Question: I am trying to get the text from twitter using php and JSON data. I used this script
'''
<?php
session_start();
require_once("twitter/twitteroauth.php"); //Path to twitteroauth library you downloaded in step 3
$twitteruser = "user"; //user name you want to reference
$notweets = 5; //how many tweets you want to retrieve
$consumerkey = "XXXXXXXXX"; //Noted keys from step 2
$consumersecret = "XXXXXXXXX"; //Noted keys from step 2
$accesstoken = "XXXXXXXX"; //Noted keys from step 2
$accesstokensecret = "XXXXXXXXXXXX"; //Noted keys from step 2
function getConnectionWithAccessToken($cons_key, $cons_secret, $oauth_token, $oauth_token_secret) {
$connection = new TwitterOAuth($cons_key, $cons_secret, $oauth_token, $oauth_token_secret);
return $connection;
}
$connection = getConnectionWithAccessToken($consumerkey, $consumersecret, $accesstoken, $accesstokensecret);
$tweets = $connection->get("https://api.twitter.com/1.1/statuses/user_timeline.json?screen_name=".$twitteruser."&count=".$notweets);
$json = json_encode($tweets, true);
echo $json;
?>
'''
When I do so it echos all the json data like '[{"created_at":"Wed Apr 01 21:34:33 <PHONE>","id":5.8338196298063e+17,"id_str":"583381962980626432","text":"THIS IS A TWEET",ECT'
All I want it to echo is the text in the '"text"' object (THIS IS A TWEET). I have tried adding:
'foreach($json as $i){ echo $i['text']; }'
But get an error. Any thoughts?
Here is the full JSON
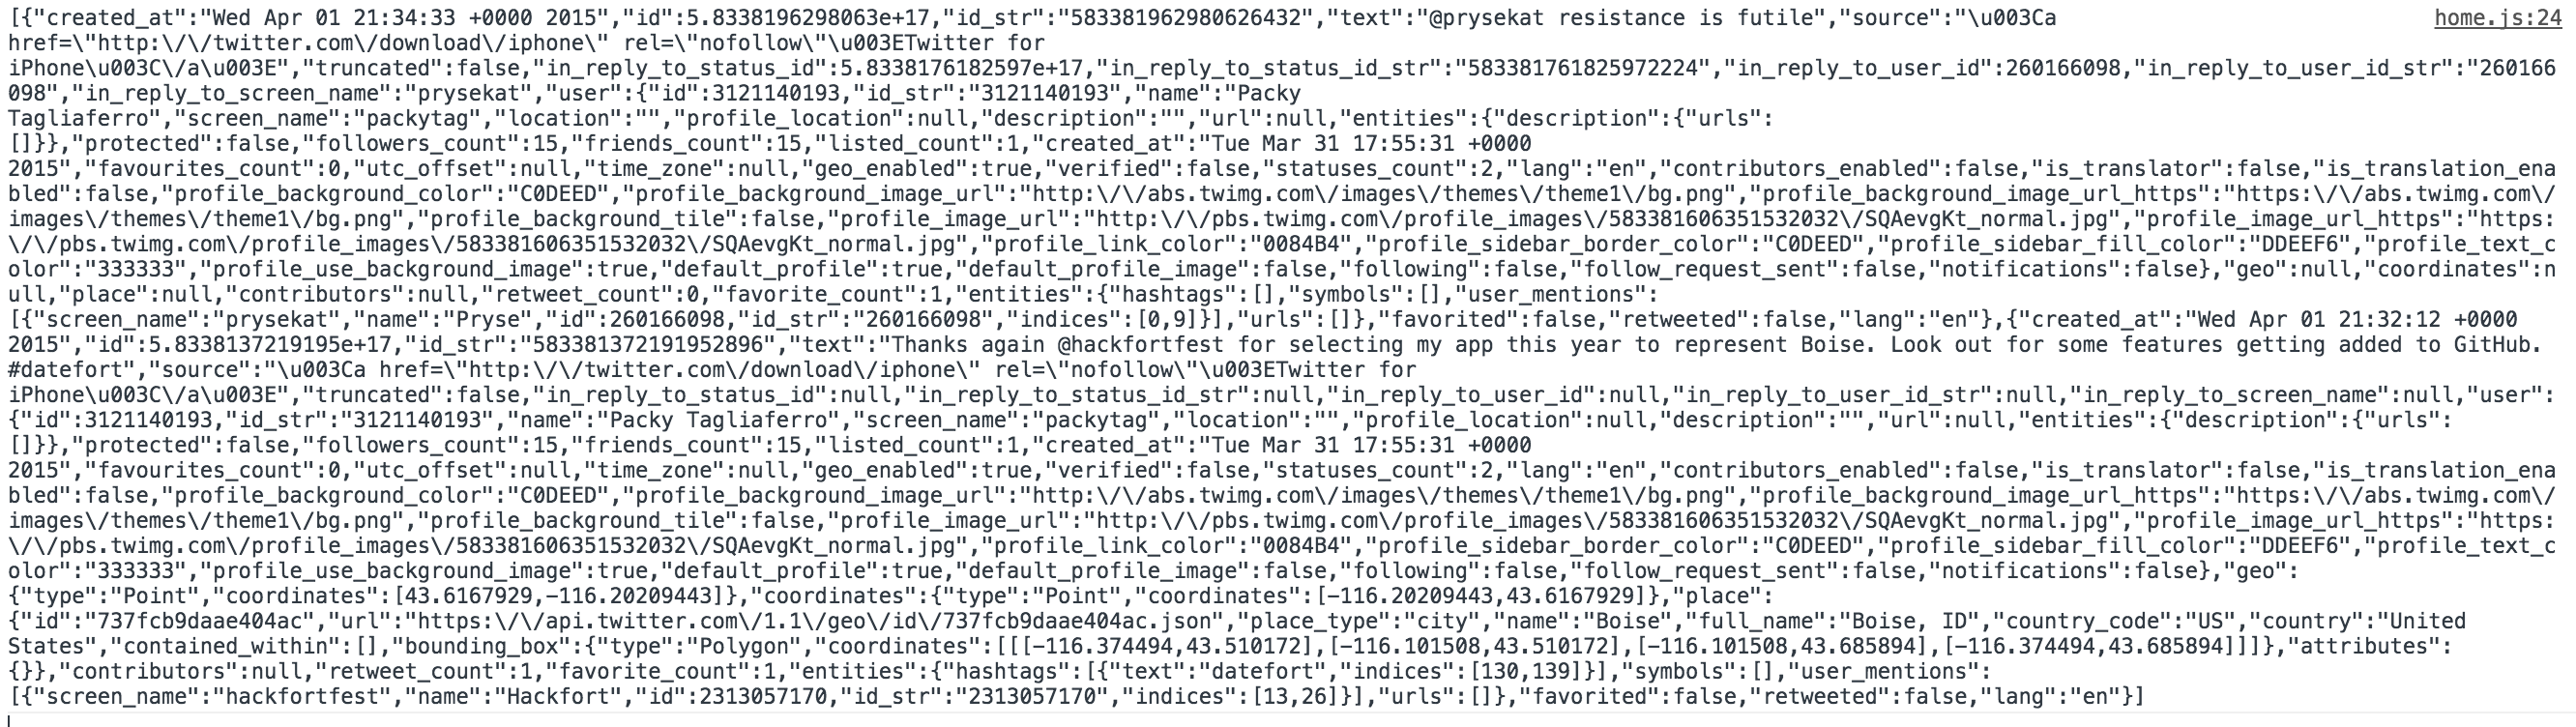
Answer: Make a 'for()' loop and inside you can access to text with '$tweets[$i]->text'
Try with this:
'''
<?php
for($i = 0; $i < count($tweets); $i++) {
echo $tweets[$i]->text . "<br>";
}
?>
'''
Output:
'''
THIS IS A TWEET
ANOTHER TWEET
'''